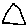
Label: triangle